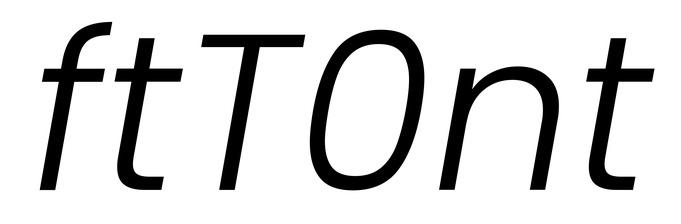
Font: Poppins-LightItalic